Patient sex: F
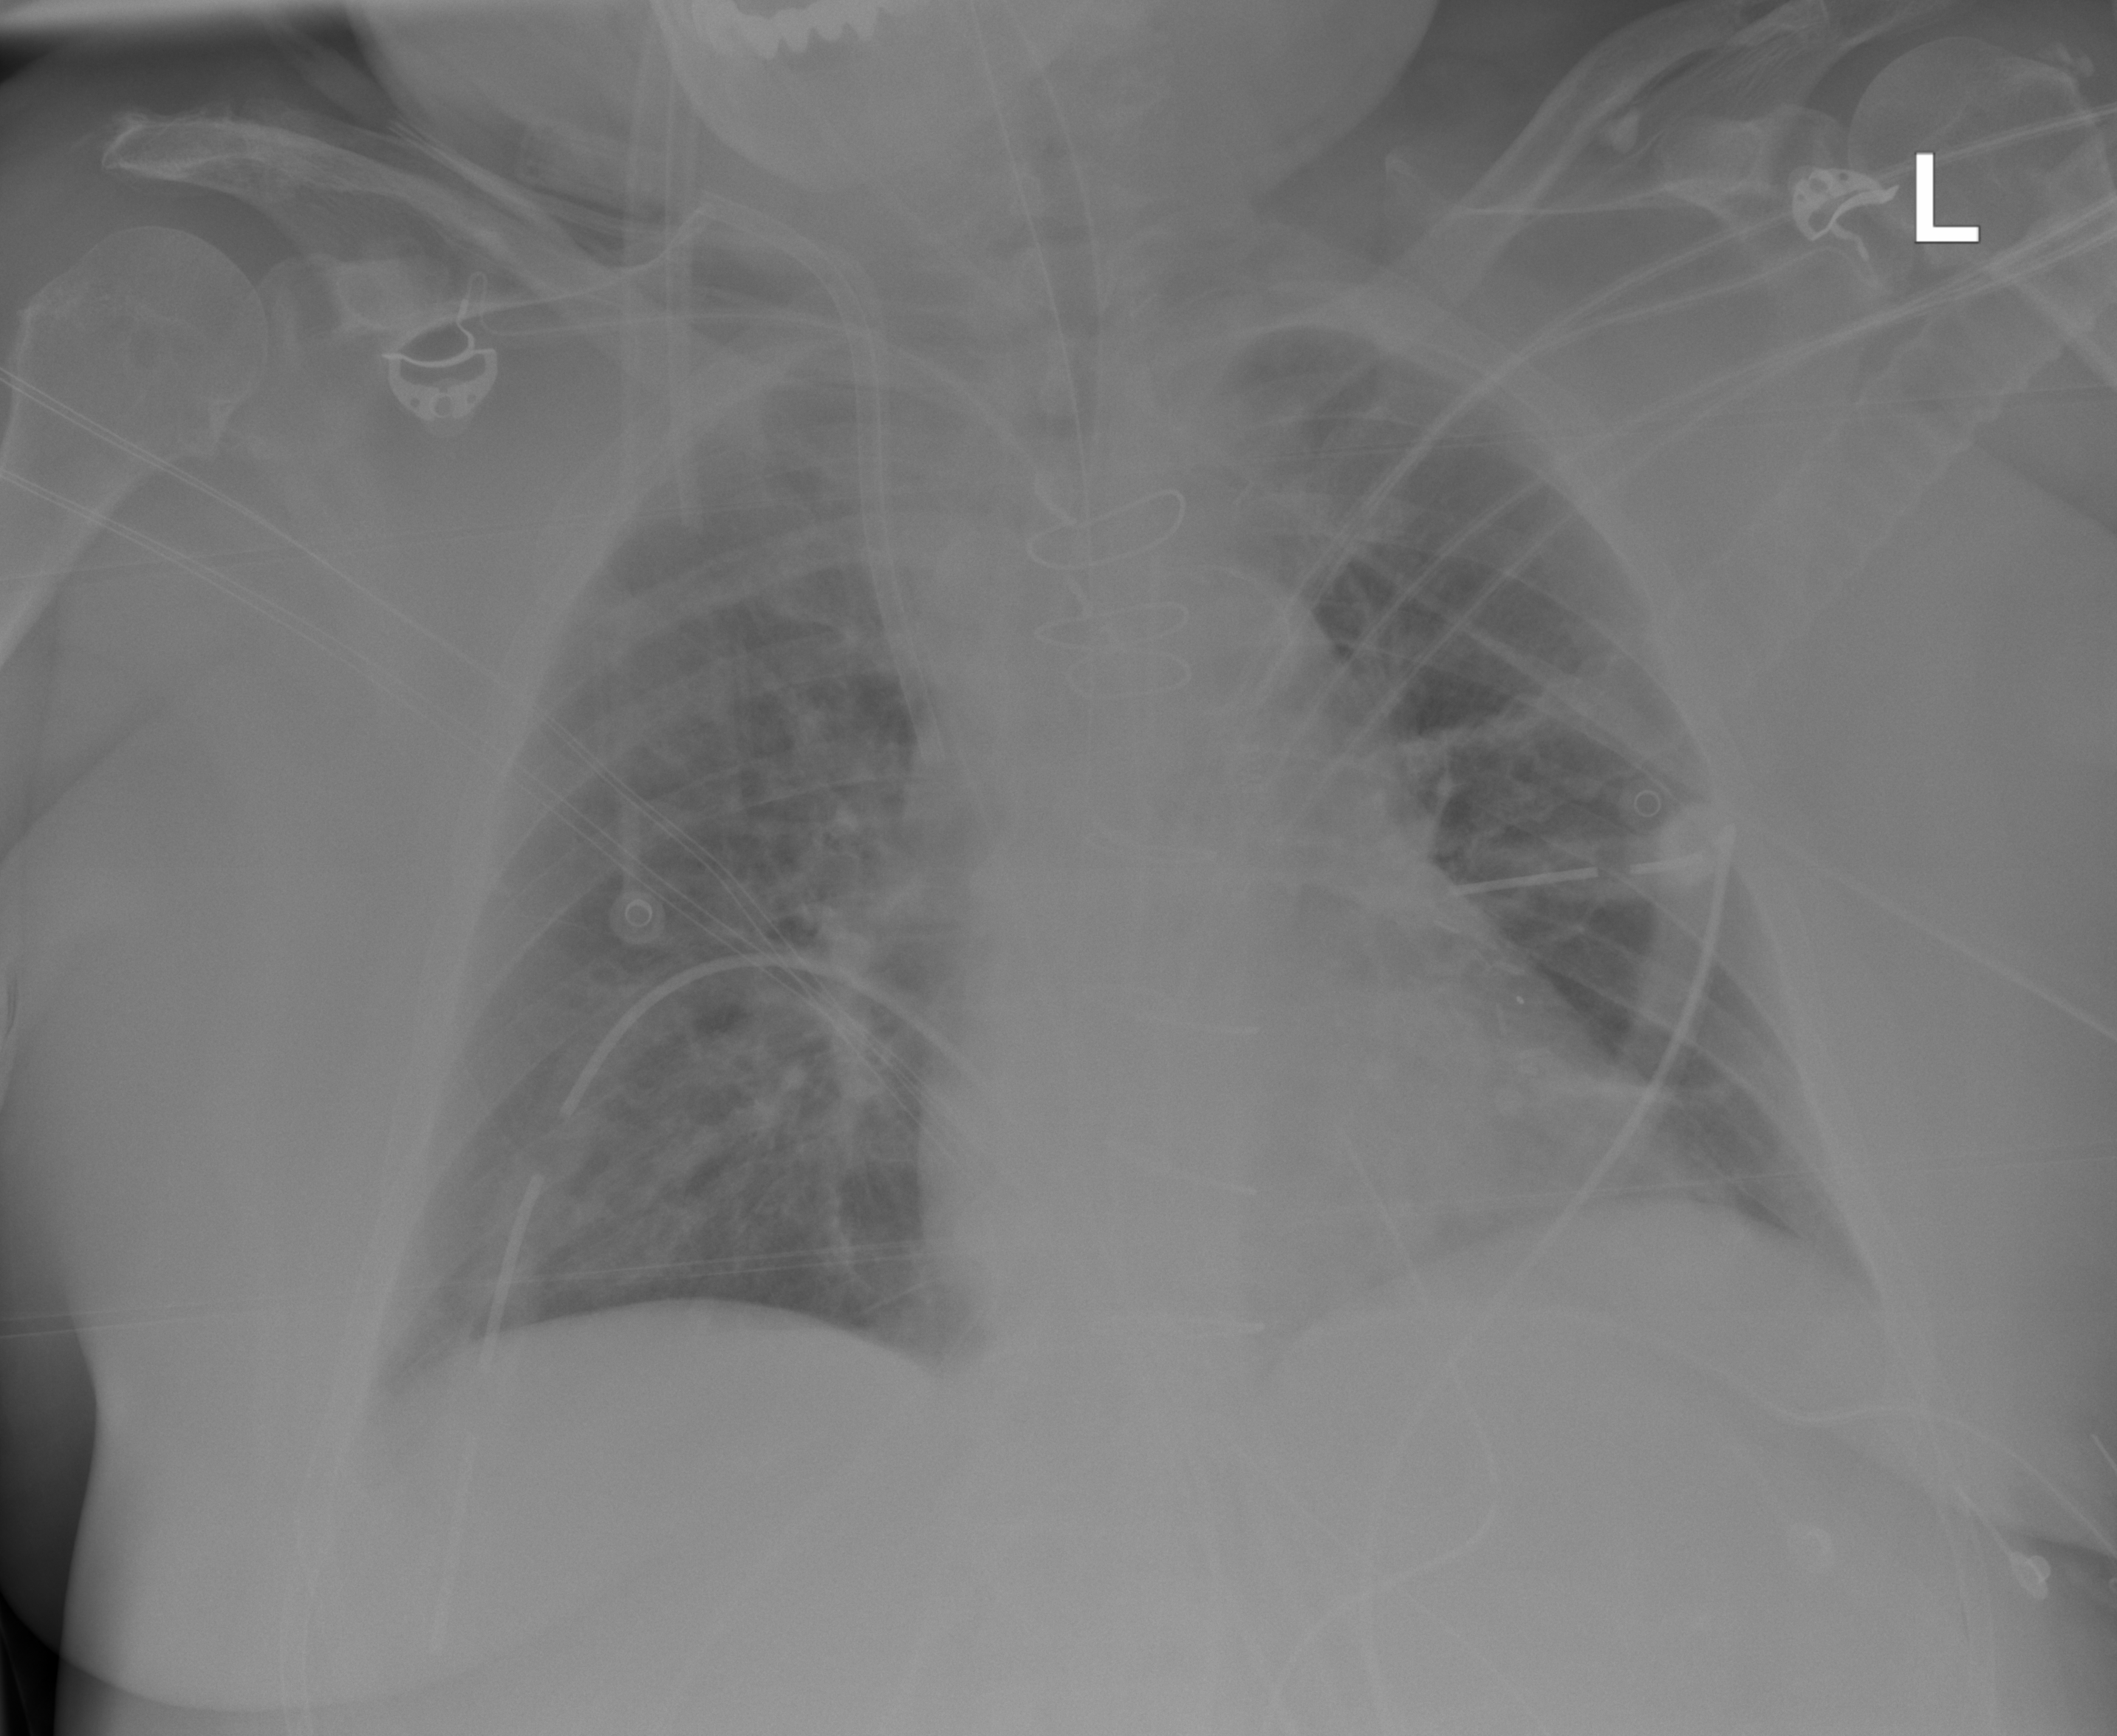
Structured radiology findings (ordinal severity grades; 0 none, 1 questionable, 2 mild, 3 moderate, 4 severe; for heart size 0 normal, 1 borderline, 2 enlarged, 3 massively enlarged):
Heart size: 0
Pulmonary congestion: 2
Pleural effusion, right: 0
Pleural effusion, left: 0
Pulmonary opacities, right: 0
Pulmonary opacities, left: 0
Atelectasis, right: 0
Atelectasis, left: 2